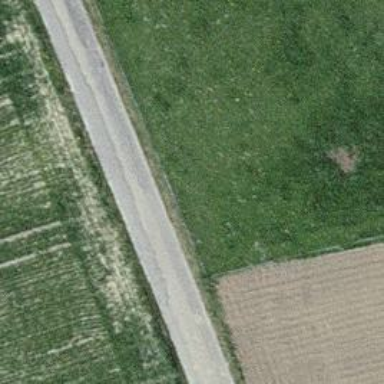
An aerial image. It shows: Unclassified paved road.